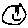
Label: smiley face